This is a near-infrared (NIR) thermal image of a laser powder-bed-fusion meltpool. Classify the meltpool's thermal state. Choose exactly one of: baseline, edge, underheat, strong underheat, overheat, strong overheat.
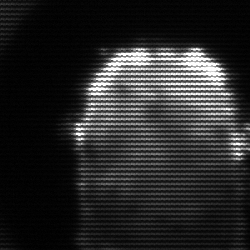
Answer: baseline